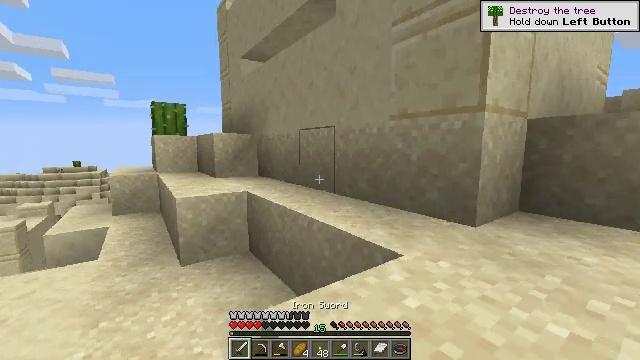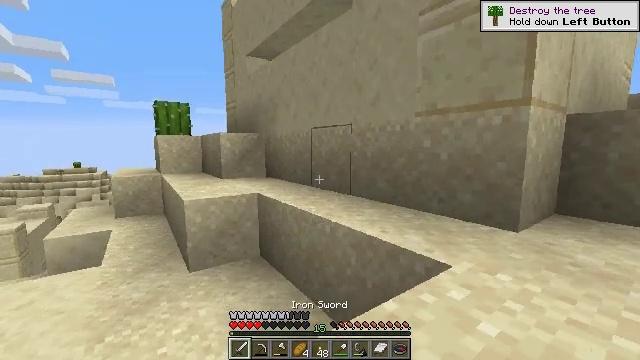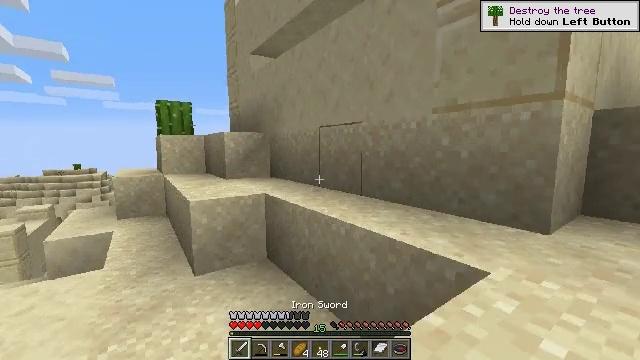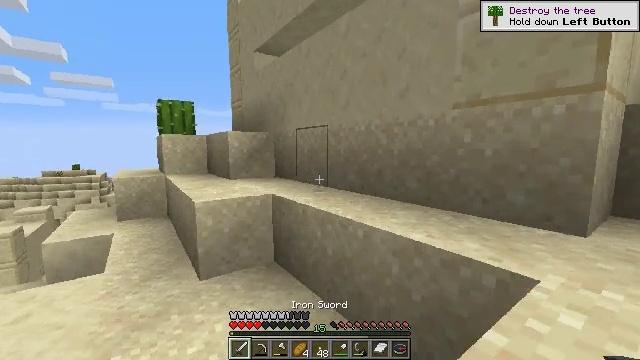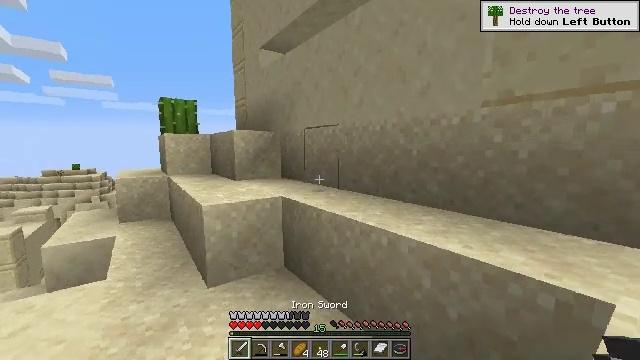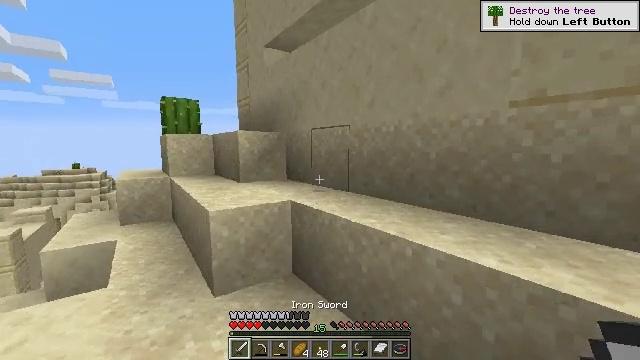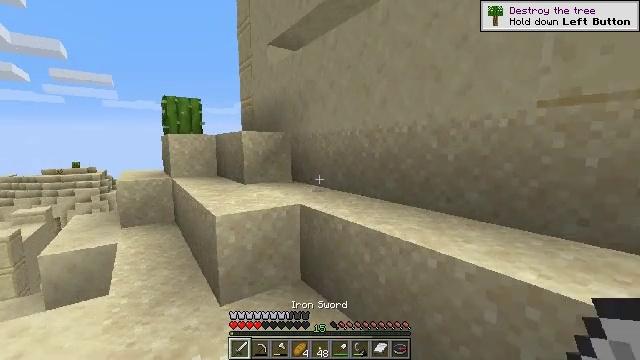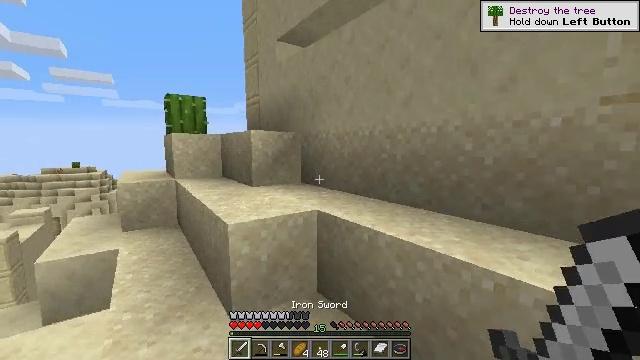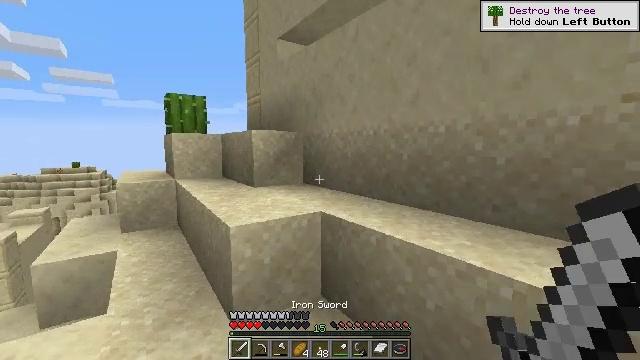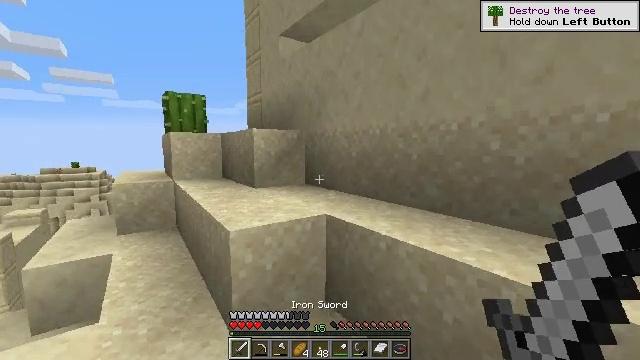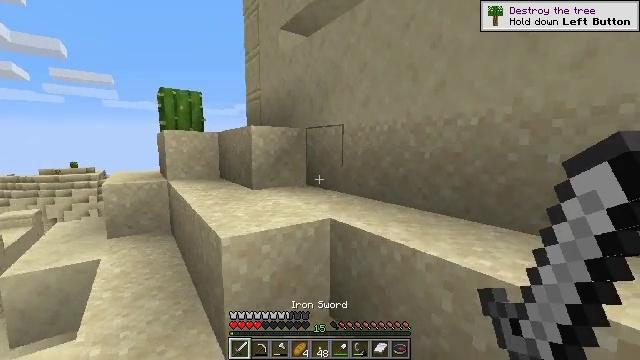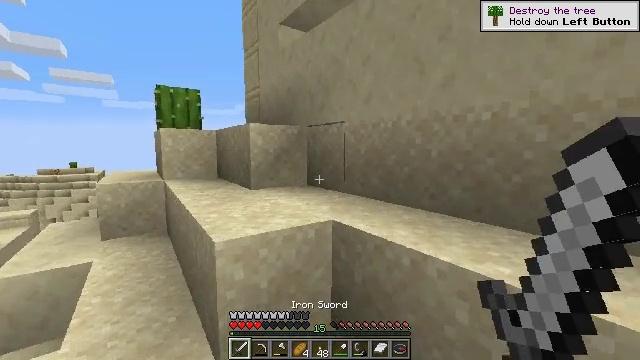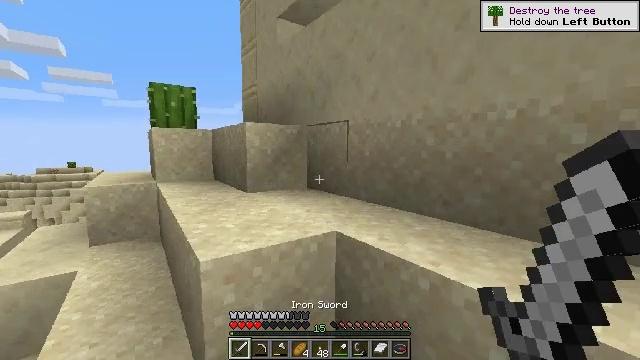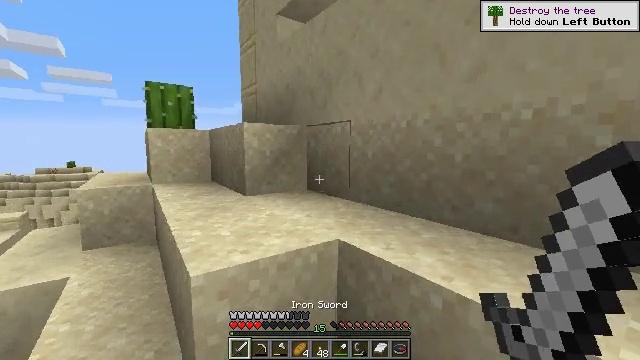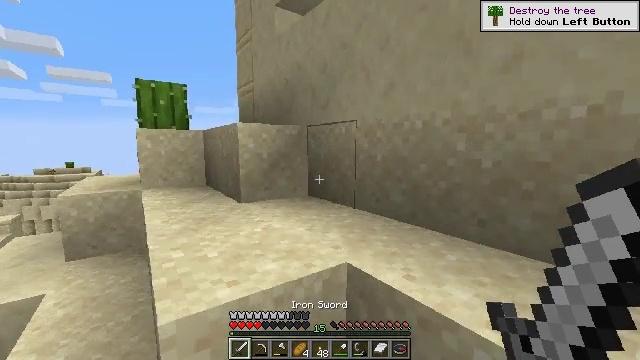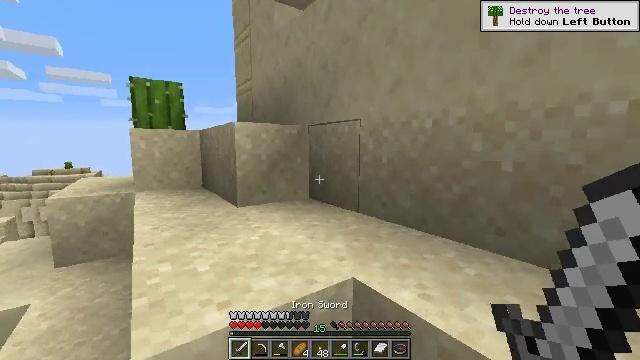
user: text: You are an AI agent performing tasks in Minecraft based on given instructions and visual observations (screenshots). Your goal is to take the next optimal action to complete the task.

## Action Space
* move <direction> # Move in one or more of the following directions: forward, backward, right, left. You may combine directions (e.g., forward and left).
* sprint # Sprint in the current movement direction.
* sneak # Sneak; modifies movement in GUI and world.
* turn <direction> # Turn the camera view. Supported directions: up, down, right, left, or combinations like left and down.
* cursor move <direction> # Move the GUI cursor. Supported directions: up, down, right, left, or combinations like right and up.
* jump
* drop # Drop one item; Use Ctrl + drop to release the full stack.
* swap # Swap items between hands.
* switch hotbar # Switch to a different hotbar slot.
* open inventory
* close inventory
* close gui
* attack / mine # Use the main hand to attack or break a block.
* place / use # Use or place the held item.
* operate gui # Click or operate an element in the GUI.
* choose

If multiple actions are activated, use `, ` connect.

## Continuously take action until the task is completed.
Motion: motion action
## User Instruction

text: Collect the white glazed terracotta by mining it.
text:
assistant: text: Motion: move forward and move left
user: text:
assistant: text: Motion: move forward and move left
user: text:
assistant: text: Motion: move forward and move left
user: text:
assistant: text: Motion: move forward and move left
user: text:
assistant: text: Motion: move forward and move left
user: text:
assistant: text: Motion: move forward and move left
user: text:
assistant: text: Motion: move forward and move left
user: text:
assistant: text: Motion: move forward
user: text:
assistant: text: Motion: move forward
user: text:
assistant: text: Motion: move forward
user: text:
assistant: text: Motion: move forward
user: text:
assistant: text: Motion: move forward
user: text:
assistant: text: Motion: move forward
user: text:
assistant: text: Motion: move forward
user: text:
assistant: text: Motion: move forward
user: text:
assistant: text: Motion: move forward, jump
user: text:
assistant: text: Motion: move forward, turn left and down, jump
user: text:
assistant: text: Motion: move forward, turn left, jump
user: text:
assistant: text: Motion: move forward, turn left, jump
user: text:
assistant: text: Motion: move forward
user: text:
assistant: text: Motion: move forward
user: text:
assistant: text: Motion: move forward
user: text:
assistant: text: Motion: move forward
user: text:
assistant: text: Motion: move forward
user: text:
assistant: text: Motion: move forward
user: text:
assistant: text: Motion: move forward
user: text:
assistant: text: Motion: move forward, turn left
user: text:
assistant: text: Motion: move forward, turn left and down
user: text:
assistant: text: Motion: move forward, turn left and down
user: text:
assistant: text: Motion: move forward, turn left